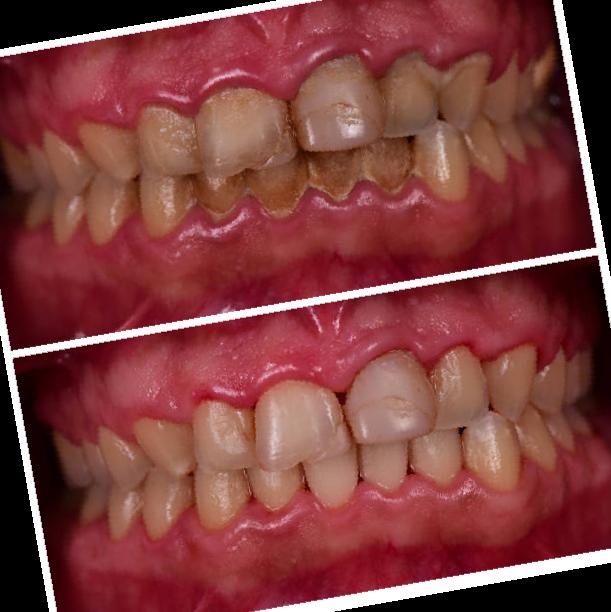
Condition: Gingivitis